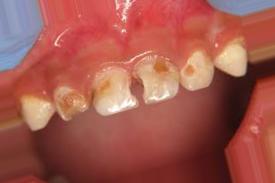
Condition: Caries